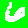
Digit: 6